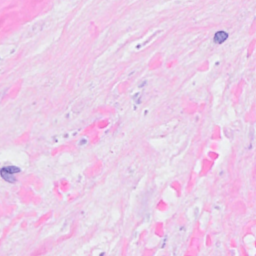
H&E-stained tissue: Breast